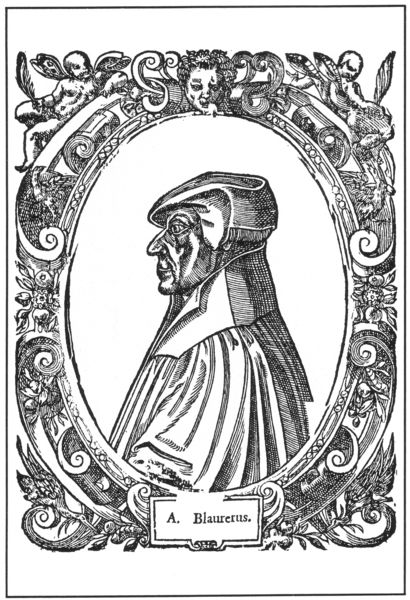
Titel: Bildnis des Ambrosius Blarer
Künstler: Theodor Breza
Institution: (Seriendruck)
Schlagwörter: blätter, feder, flügel, kopf, mann, umhang, vogel, blumen, frau, hut, nase, profil, zeichnung, tiere, haube, ornament, mütze, falten, federn, kragen, rahmen, ärmel, bildnis, portrait, porträt, spiegel, kirche, gewand, mantel, pflanzen, kinn, oval, engel, ranken, kopfbedeckung, bogen, grafik, graphik, kartusche, floral, gerade, ornamente, verzierung, robe, name, schild, medaillon, links, druck, schwarz-weiss, schraffur, stich, nonne, beschriftung, kardinal, buchseite, talar, rasiert, voluten, portät, teufel, priester, mönch, putten, kupferstich, spirale, verzierungen, umhnag, latein, kantig, blaurerus, gzeichnung